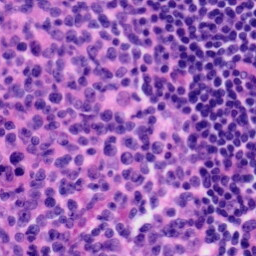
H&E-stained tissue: Tonsil